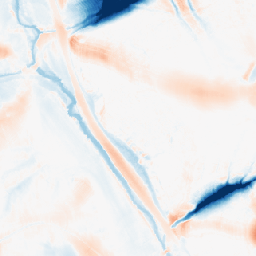
Category: morphological
Decomposition family: morphological_ellipse
Decomposition parameters: operation: average
width: 50
height: 50
Upsampling method: area
Upsampling parameters: scale: 8
Upsampling scale: 8